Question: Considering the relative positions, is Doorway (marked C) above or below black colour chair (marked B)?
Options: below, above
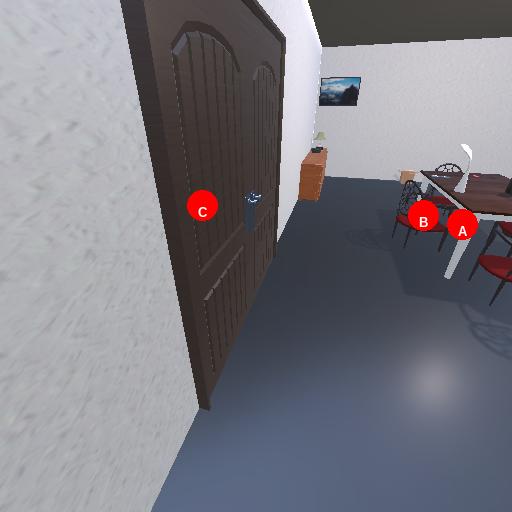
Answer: below